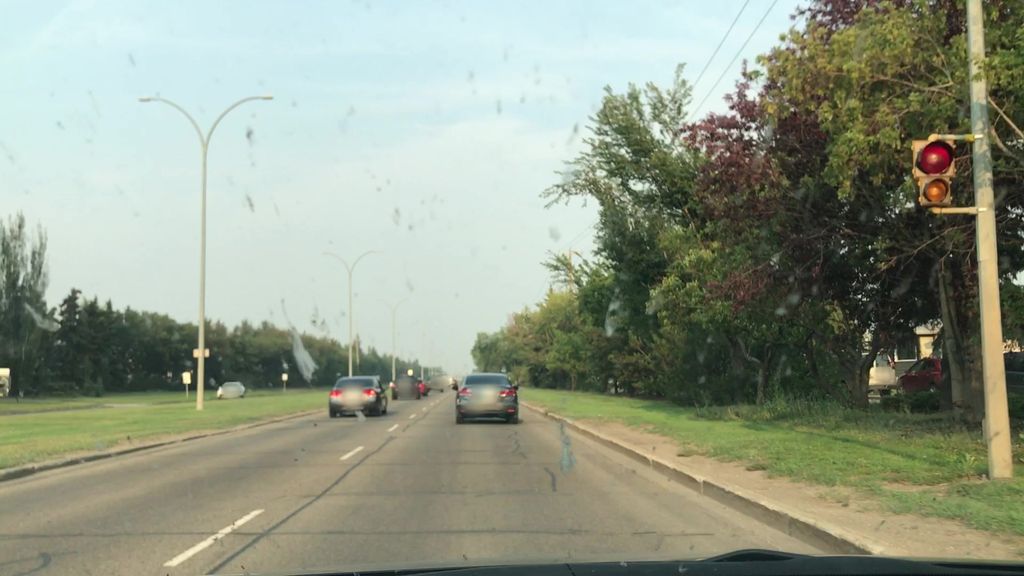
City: edmonton